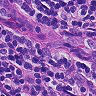
Metastatic tissue present: no